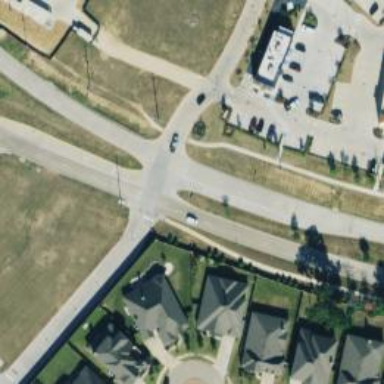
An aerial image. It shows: Secondary link road.